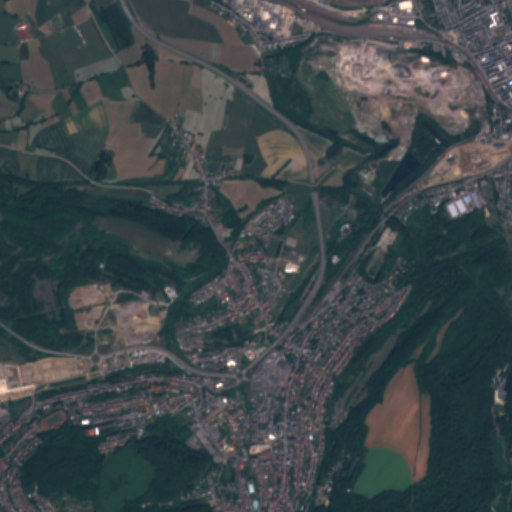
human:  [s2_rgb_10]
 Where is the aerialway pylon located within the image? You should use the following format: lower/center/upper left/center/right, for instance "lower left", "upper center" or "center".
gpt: The aerialway pylon is located in the center right of the image.
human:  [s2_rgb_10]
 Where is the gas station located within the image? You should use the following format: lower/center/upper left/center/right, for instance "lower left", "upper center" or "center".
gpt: The gas station is located in the upper right of the image.
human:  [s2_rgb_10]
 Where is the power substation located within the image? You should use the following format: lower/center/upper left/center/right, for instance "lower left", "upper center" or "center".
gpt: The power substation is located in the upper center of the image.
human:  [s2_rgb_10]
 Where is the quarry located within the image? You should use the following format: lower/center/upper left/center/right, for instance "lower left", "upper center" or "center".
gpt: The quarry is located in the upper right of the image.
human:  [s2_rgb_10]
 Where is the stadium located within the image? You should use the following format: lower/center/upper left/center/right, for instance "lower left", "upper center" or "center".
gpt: The stadium is located in the center right of the image.
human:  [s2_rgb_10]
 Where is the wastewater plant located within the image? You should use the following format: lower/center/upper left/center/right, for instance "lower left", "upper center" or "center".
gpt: The wastewater plant is located in the center right of the image.
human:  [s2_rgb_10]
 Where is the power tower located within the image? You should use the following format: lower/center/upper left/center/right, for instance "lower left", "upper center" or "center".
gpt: There is no power tower in the image.